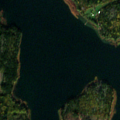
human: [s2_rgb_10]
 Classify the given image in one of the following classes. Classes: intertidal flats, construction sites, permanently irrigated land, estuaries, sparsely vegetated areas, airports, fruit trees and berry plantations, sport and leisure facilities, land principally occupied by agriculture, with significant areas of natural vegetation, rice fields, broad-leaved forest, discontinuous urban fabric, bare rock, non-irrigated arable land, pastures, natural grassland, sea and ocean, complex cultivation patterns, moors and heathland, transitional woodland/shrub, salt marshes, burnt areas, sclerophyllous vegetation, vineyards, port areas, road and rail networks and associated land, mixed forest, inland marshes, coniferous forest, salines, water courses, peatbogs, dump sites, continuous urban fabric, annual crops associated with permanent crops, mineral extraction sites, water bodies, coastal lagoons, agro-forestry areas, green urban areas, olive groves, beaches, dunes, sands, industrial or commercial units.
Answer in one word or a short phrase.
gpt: coniferous forest, mixed forest, transitional woodland/shrub, sea and ocean